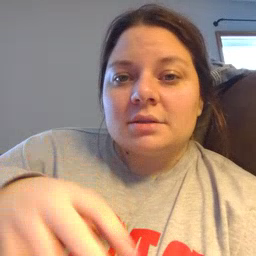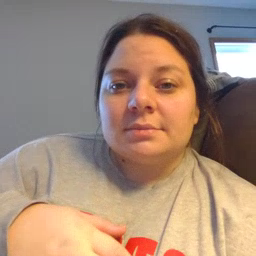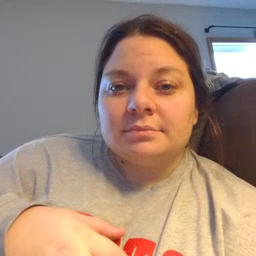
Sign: hot